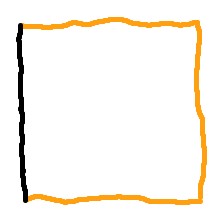
Shape: square